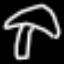
Label: mushroom